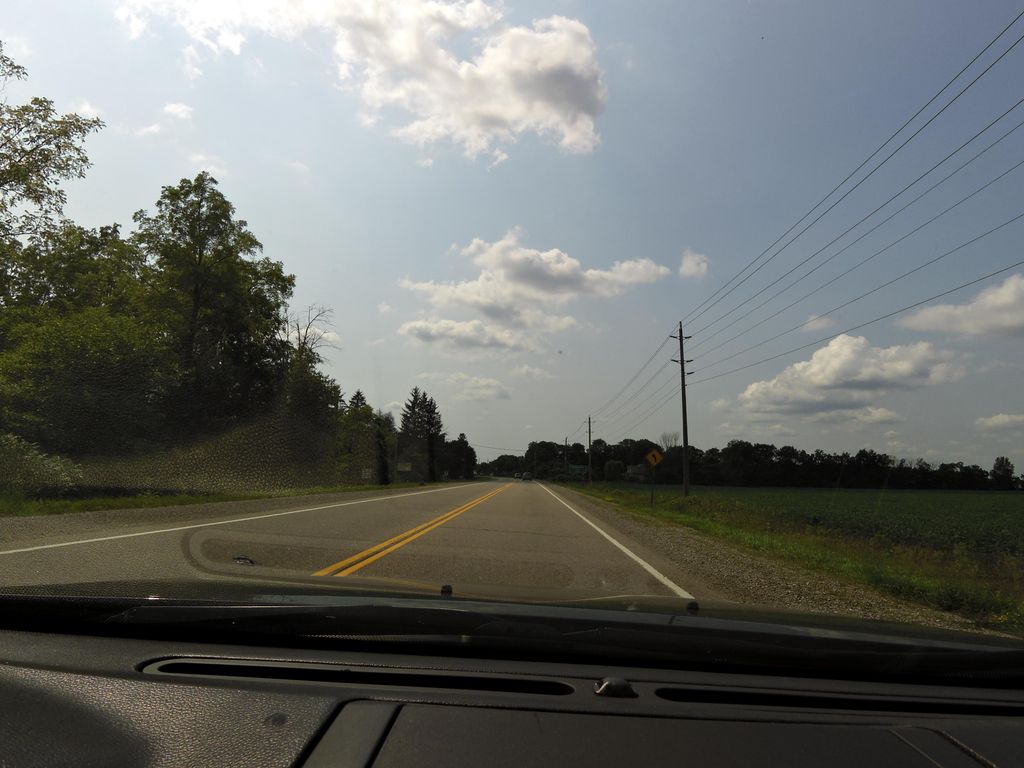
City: hamilton